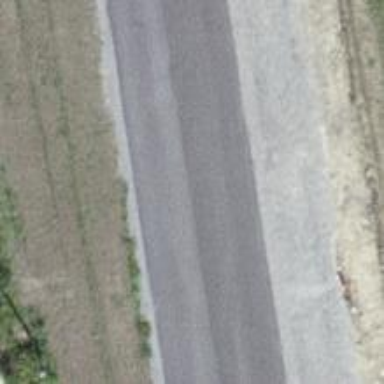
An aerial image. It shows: Secondary road.